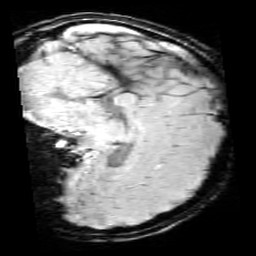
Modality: SWI
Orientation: sagittal
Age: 13
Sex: male
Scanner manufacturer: siemens
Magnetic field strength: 3 T
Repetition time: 0.027 s
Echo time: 0.02 s